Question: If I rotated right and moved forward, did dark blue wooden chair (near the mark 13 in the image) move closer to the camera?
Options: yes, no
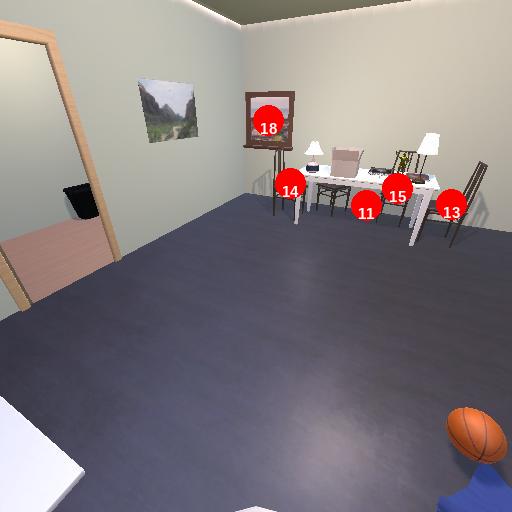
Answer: yes